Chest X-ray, PA view. Patient: 49 years old, sex F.
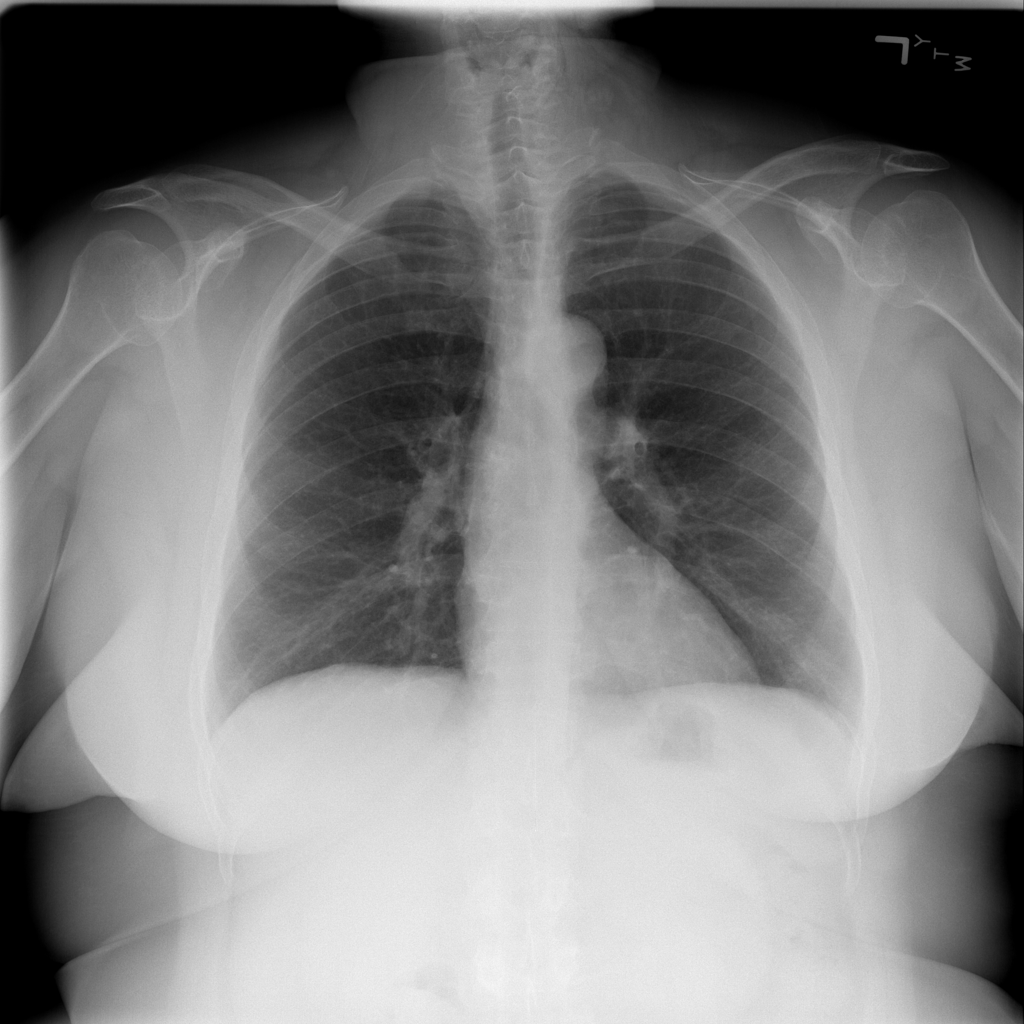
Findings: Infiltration